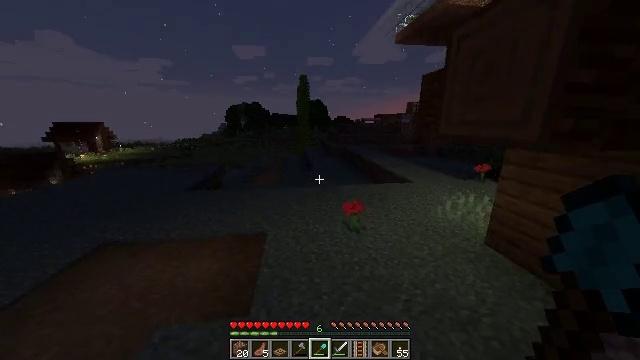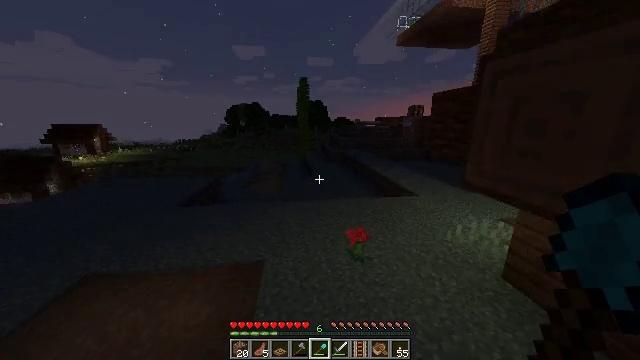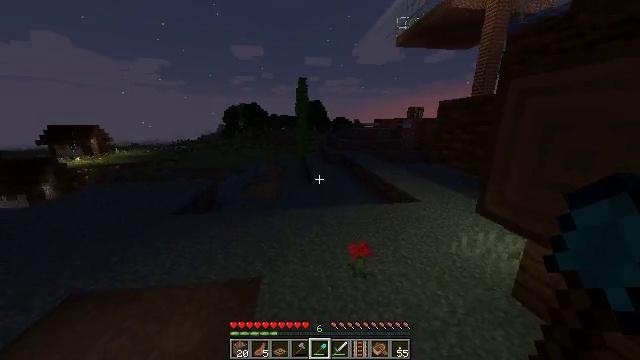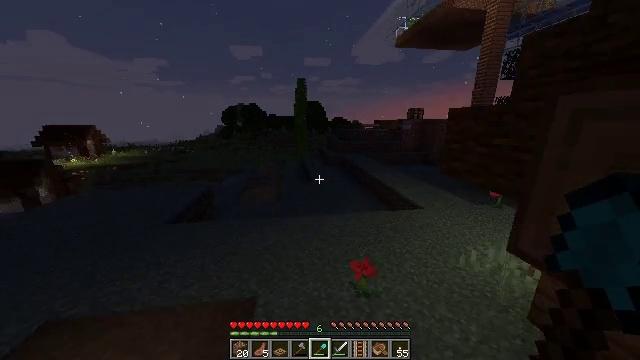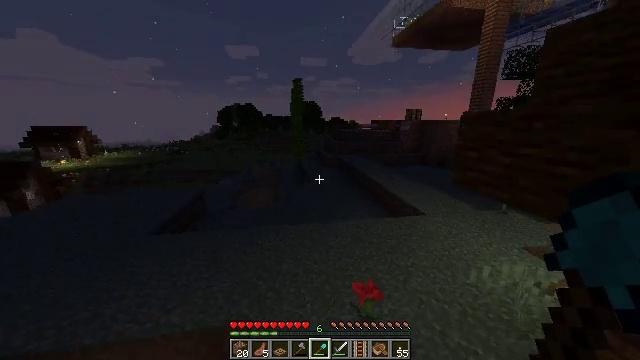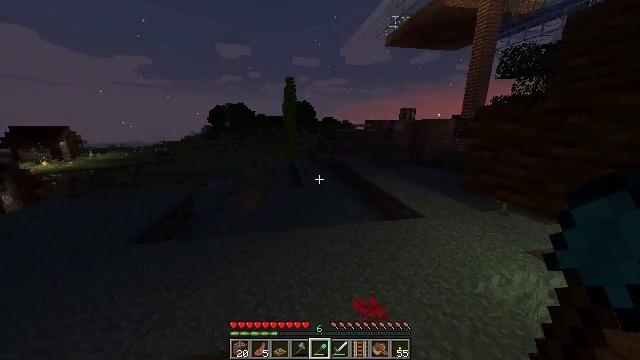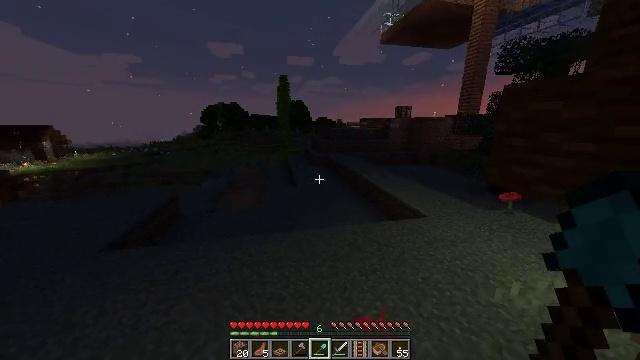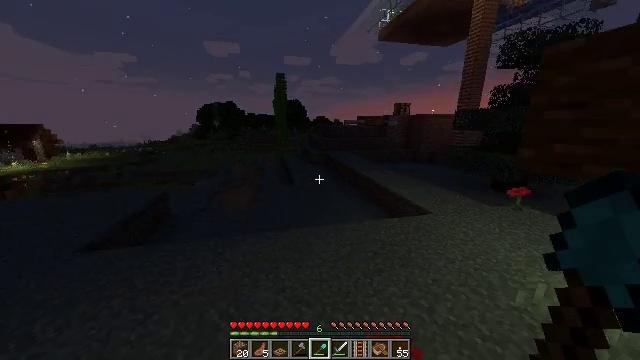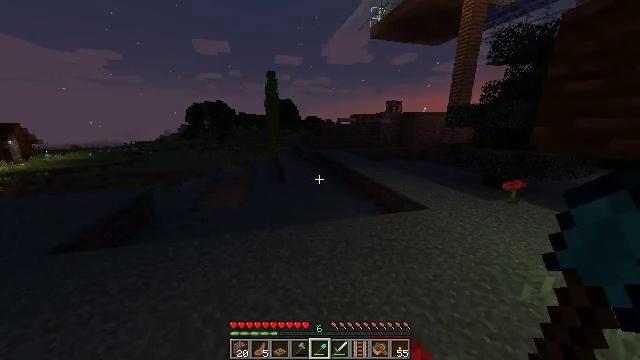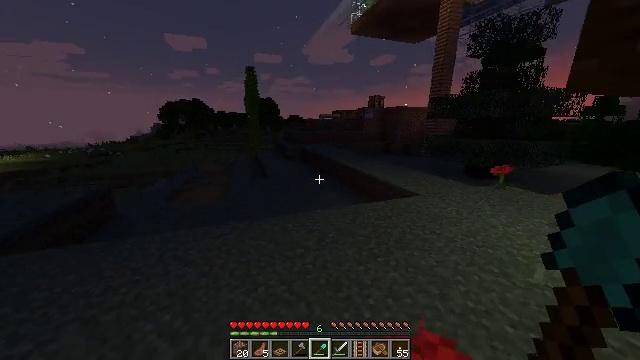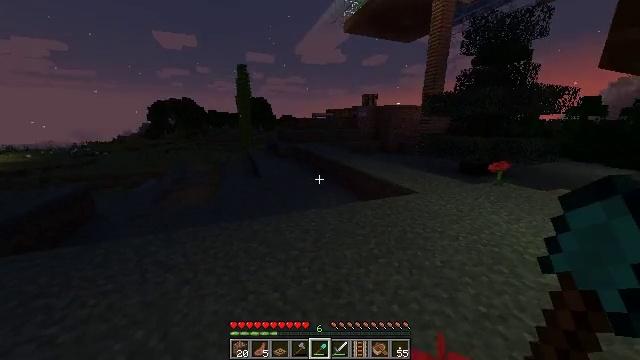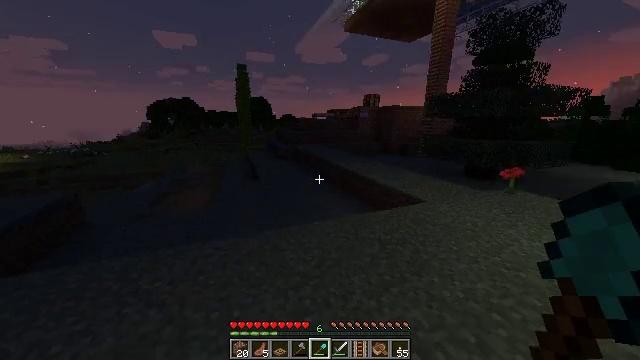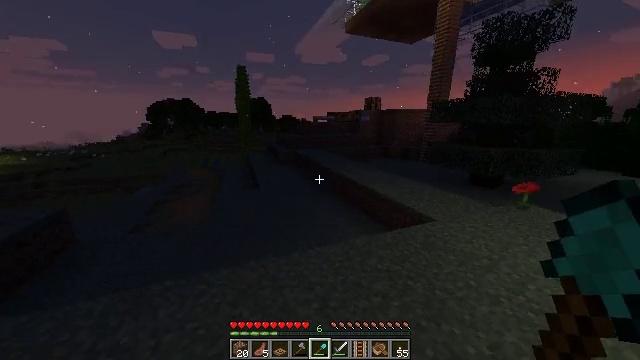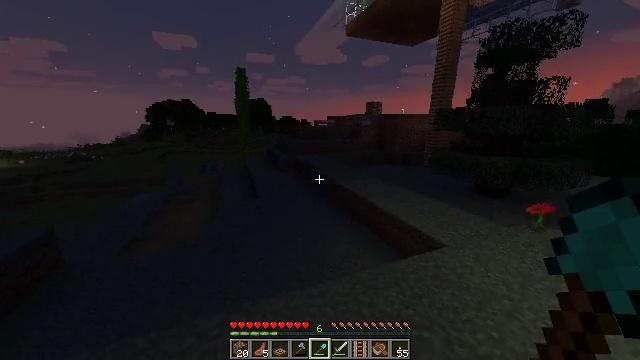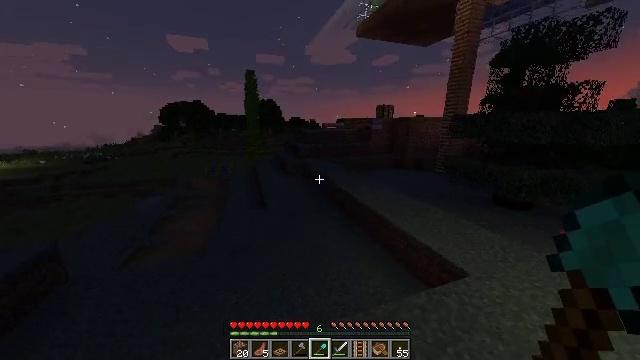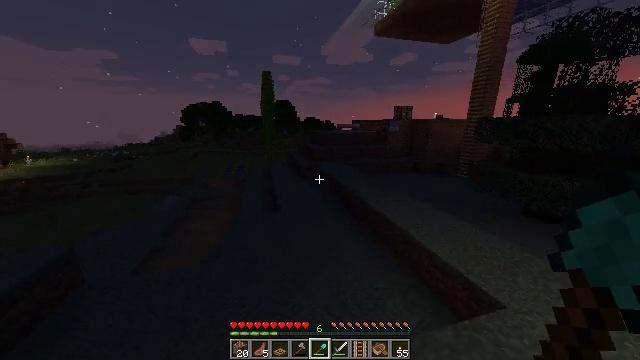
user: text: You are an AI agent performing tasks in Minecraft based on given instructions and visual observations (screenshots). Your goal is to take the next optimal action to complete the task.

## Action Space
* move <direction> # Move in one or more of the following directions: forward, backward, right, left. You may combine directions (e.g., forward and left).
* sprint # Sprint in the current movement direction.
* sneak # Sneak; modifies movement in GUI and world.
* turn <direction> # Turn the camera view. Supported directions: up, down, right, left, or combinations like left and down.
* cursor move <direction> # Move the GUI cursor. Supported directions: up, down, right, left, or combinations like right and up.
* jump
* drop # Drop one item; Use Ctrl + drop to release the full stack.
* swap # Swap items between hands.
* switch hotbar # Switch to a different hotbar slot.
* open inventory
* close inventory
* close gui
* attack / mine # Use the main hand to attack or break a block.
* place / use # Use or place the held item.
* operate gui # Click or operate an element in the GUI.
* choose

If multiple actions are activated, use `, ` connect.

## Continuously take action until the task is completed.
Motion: motion action
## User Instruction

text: Collect the poppy by clicking on it.
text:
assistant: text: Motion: move forward, jump
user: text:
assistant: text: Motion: move forward, jump
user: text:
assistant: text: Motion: move forward, jump
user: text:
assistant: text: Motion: move forward, jump
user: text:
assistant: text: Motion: move forward, turn right, jump
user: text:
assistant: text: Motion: move forward, turn right, jump
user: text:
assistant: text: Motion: move forward, jump
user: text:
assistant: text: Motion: move forward, turn right, jump
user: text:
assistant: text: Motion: move forward, turn right, jump
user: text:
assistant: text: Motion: move forward, sprint, turn right, jump
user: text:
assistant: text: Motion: move forward, sprint, jump
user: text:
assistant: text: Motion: move forward, sprint, jump
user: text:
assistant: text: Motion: move forward, sprint, jump
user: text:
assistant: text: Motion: move forward, turn left, jump
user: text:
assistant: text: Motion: move forward, turn left, jump
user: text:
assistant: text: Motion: move forward, turn left, jump
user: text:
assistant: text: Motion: move forward, turn left, jump
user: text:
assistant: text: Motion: move forward, jump
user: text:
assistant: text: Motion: move forward, jump
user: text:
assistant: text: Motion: move forward, jump
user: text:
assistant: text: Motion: move forward, jump
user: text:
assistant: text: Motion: move forward, jump
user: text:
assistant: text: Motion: move forward, sprint, jump
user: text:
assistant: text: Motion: move forward, sprint, jump
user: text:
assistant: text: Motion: move forward, sprint, jump
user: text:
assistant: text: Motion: move forward, sprint, jump
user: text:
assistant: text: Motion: move forward, jump
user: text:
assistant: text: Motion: move forward, jump
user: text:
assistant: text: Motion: move forward, jump
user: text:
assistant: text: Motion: move forward, jump